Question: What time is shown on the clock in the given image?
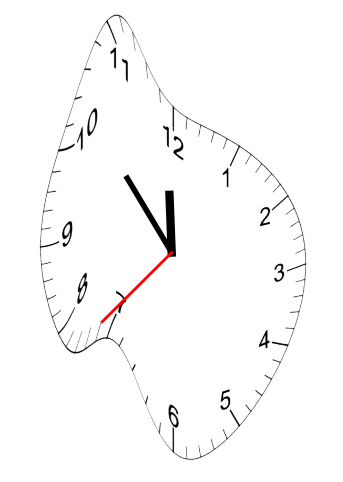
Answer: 11:52:37